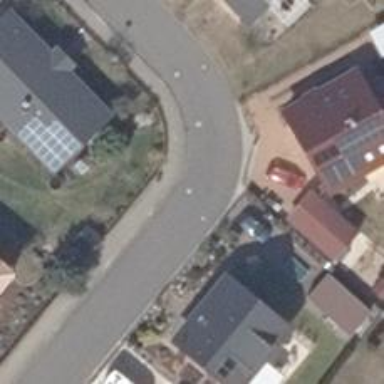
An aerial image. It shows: Residential road with asphalt surface.